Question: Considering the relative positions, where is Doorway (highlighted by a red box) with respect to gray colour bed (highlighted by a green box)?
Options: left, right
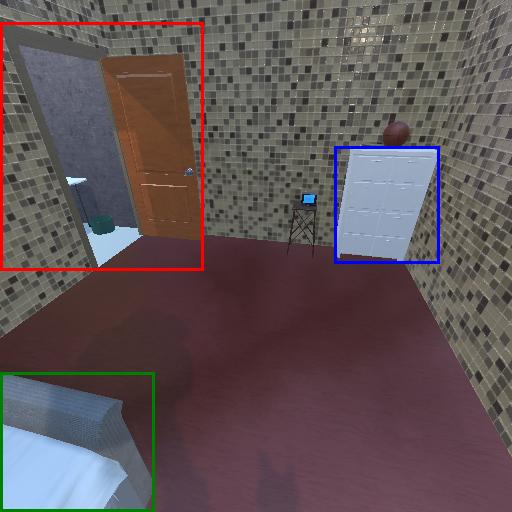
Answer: left